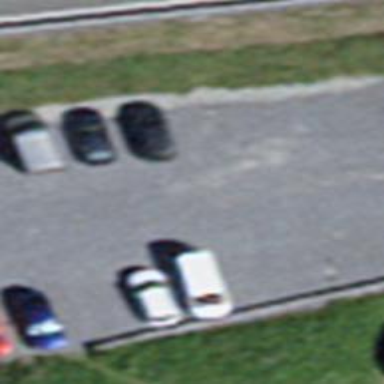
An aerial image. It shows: Road serving as parking aisle.